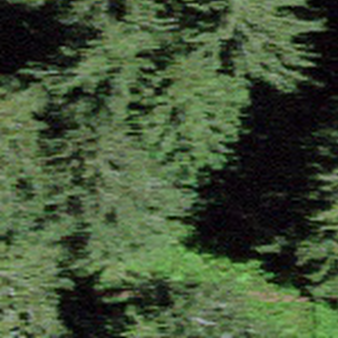
Label: other